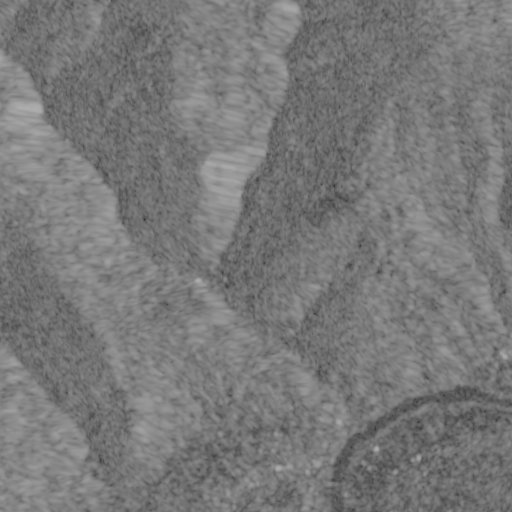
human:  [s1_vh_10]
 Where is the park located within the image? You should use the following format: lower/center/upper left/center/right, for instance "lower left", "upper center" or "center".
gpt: The park is located in the lower center of the image.
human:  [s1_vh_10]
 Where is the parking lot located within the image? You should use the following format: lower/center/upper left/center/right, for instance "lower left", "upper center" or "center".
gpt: The parking lot is located in the lower right of the image.
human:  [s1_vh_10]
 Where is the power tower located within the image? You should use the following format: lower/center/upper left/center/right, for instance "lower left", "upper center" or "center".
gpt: The power tower is located in the lower center of the image.
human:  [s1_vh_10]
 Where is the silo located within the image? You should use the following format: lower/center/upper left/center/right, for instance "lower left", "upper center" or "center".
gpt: The silo is located in the lower center of the image.
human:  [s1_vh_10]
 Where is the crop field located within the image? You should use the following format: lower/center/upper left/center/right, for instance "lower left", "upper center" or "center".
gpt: There is no crop field in the image.

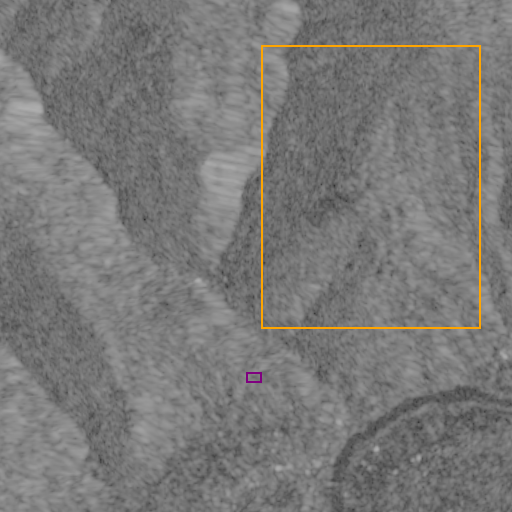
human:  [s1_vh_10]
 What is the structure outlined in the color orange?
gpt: The structure outlined in orange is a crop field.
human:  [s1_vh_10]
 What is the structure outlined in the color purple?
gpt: The structure outlined in purple is a park.
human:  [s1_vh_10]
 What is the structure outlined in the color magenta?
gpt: There is no magenta outline.